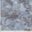
Piece: xx